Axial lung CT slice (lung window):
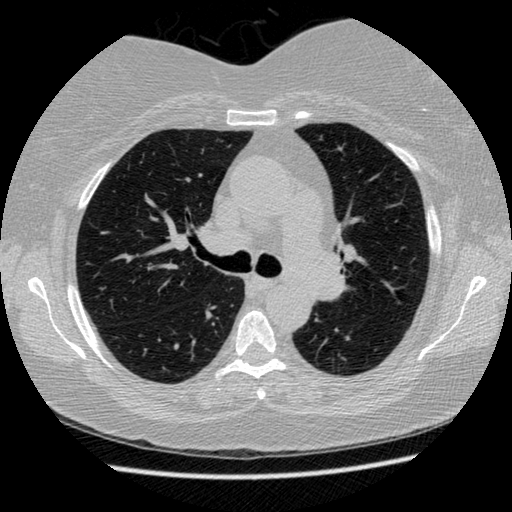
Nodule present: no